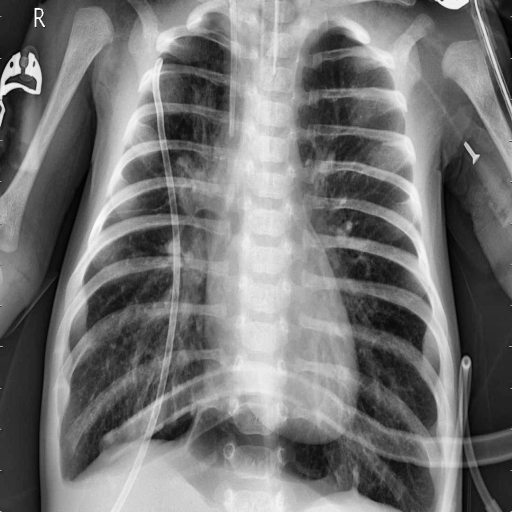
Finding: PNEUMONIA